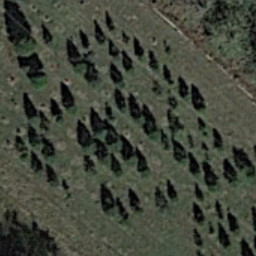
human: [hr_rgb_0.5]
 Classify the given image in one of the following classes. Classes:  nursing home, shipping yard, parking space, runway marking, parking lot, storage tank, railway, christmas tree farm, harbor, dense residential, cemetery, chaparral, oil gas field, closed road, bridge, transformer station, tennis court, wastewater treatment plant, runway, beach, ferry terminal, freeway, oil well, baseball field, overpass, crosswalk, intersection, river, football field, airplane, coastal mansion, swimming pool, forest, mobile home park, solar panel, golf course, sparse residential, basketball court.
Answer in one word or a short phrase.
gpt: christmas tree farm